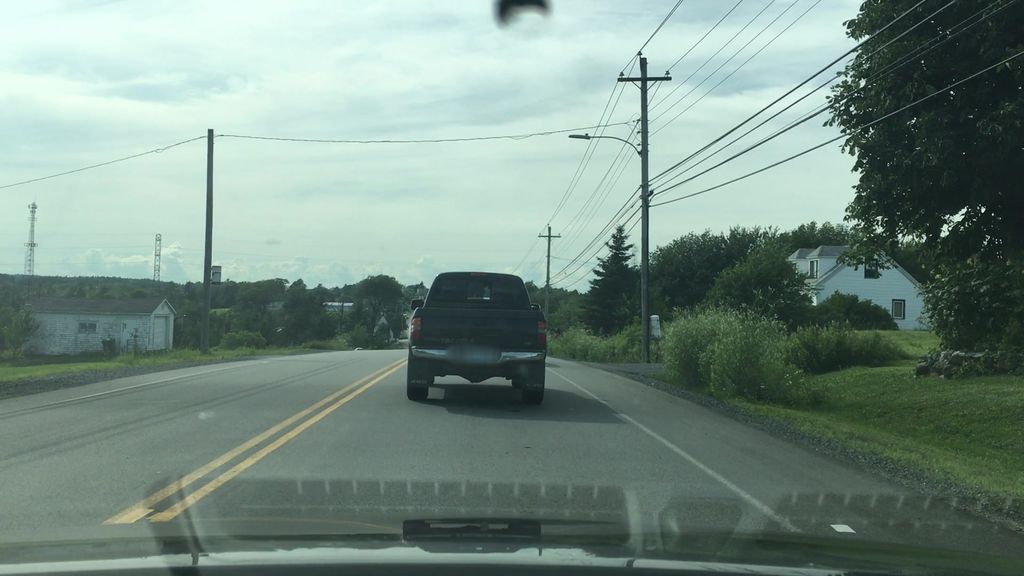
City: halifax